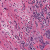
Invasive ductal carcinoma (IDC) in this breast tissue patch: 1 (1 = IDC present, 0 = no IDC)